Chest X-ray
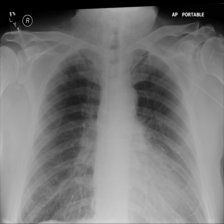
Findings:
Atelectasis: negative
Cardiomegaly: negative
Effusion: negative
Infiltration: negative
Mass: negative
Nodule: negative
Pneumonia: negative
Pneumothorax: negative
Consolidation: negative
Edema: negative
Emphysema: negative
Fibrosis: negative
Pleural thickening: negative
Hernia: negative